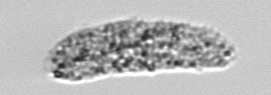
Label: fecal_pellet